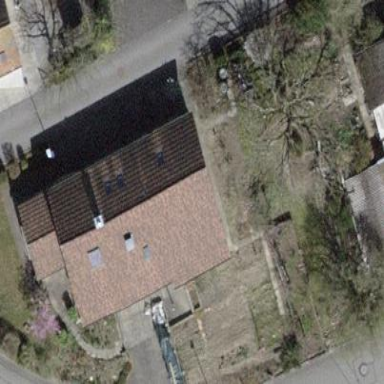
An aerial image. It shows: Building with tile roof.